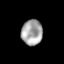
Tissue: prostate
Cell type: Fibroblasts
Senescence score: 0.7499
Nuclear area (px): 526
Mean DAPI intensity: 165.519